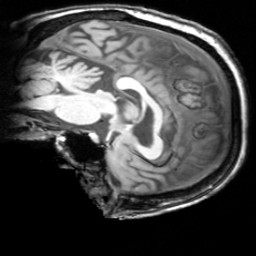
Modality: T1w
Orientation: sagittal
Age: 72
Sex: female
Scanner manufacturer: siemens
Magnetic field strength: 3 T
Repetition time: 1.62 s
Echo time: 0.003 s